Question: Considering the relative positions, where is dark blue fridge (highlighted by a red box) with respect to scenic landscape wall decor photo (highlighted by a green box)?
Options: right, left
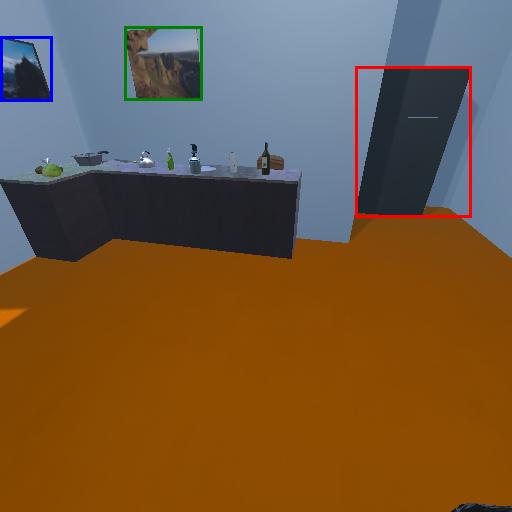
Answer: right